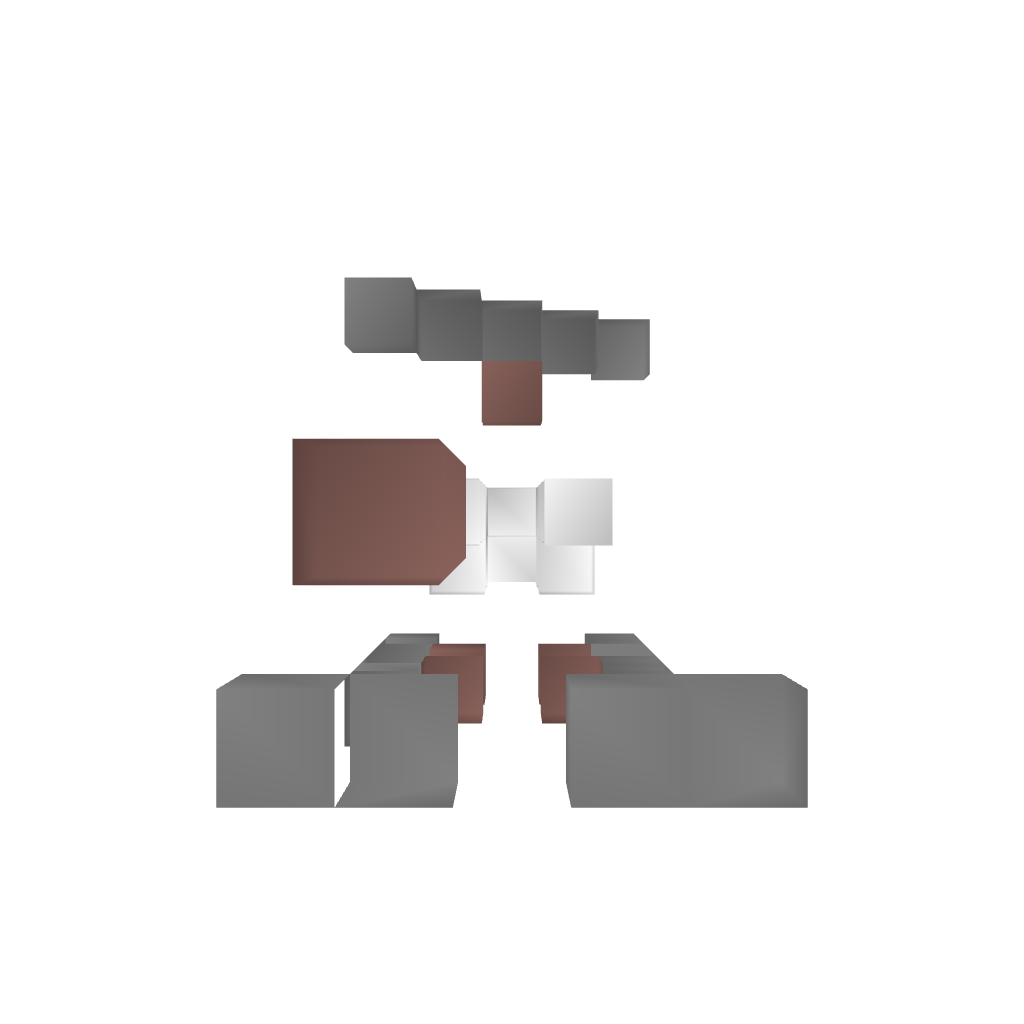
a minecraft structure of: Bell 206B Jetranger Helicopter bad low quality